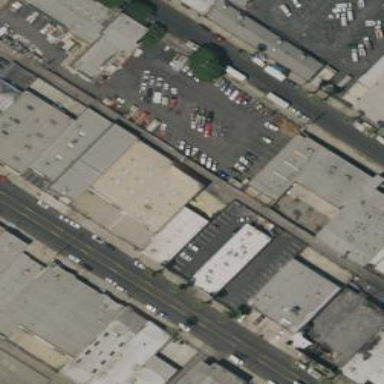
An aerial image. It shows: Warehouse.